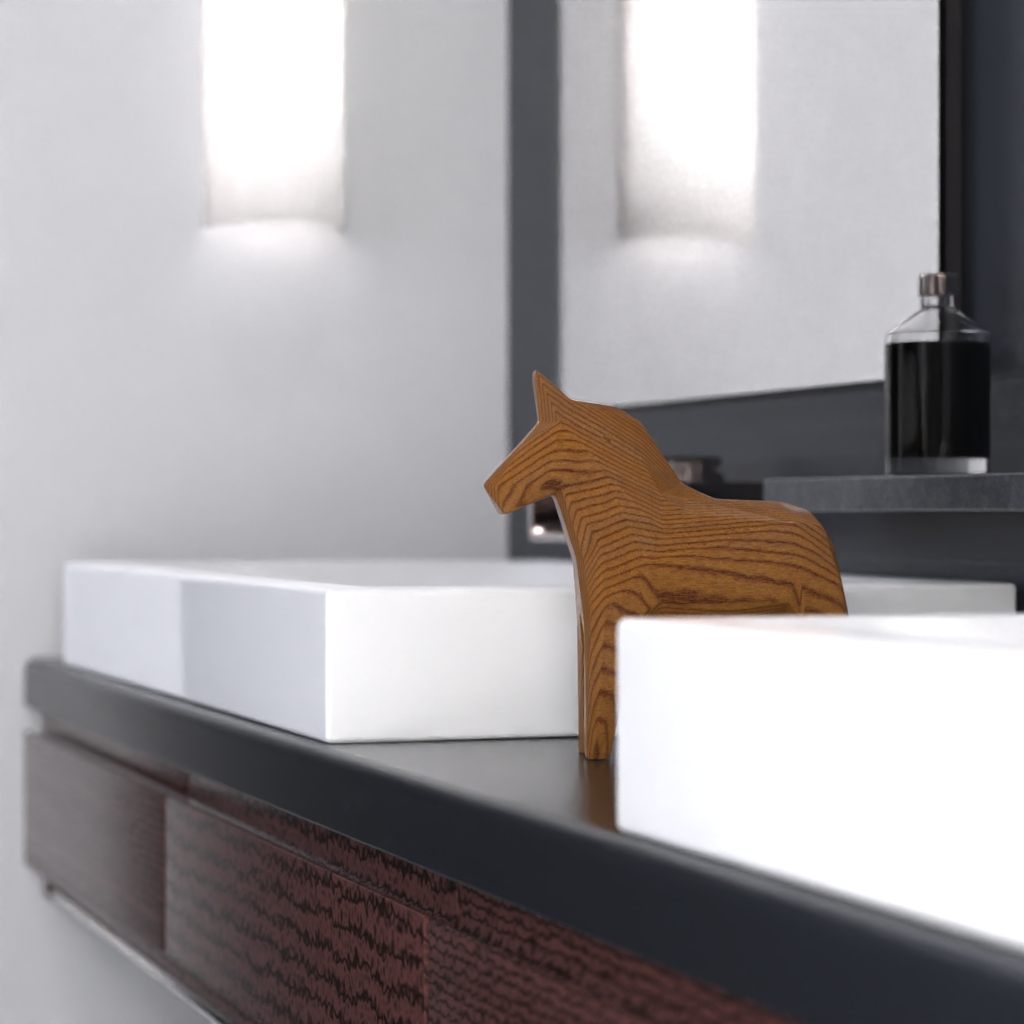
A high quality rendering of a dalahest_oak dalecarlian horse figurine made of varnished dark oak standing on a dark bathroom counter in an a clothing store with cold dimmed artificial lighting,wide shot from  the left, 100 mm, f 5.6